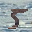
Label: 5